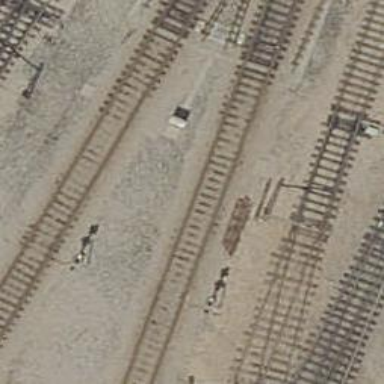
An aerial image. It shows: Railway yard with electrified contact lines.